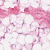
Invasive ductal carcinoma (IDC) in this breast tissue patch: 0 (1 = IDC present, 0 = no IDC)